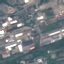
Label: Industrial